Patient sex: M
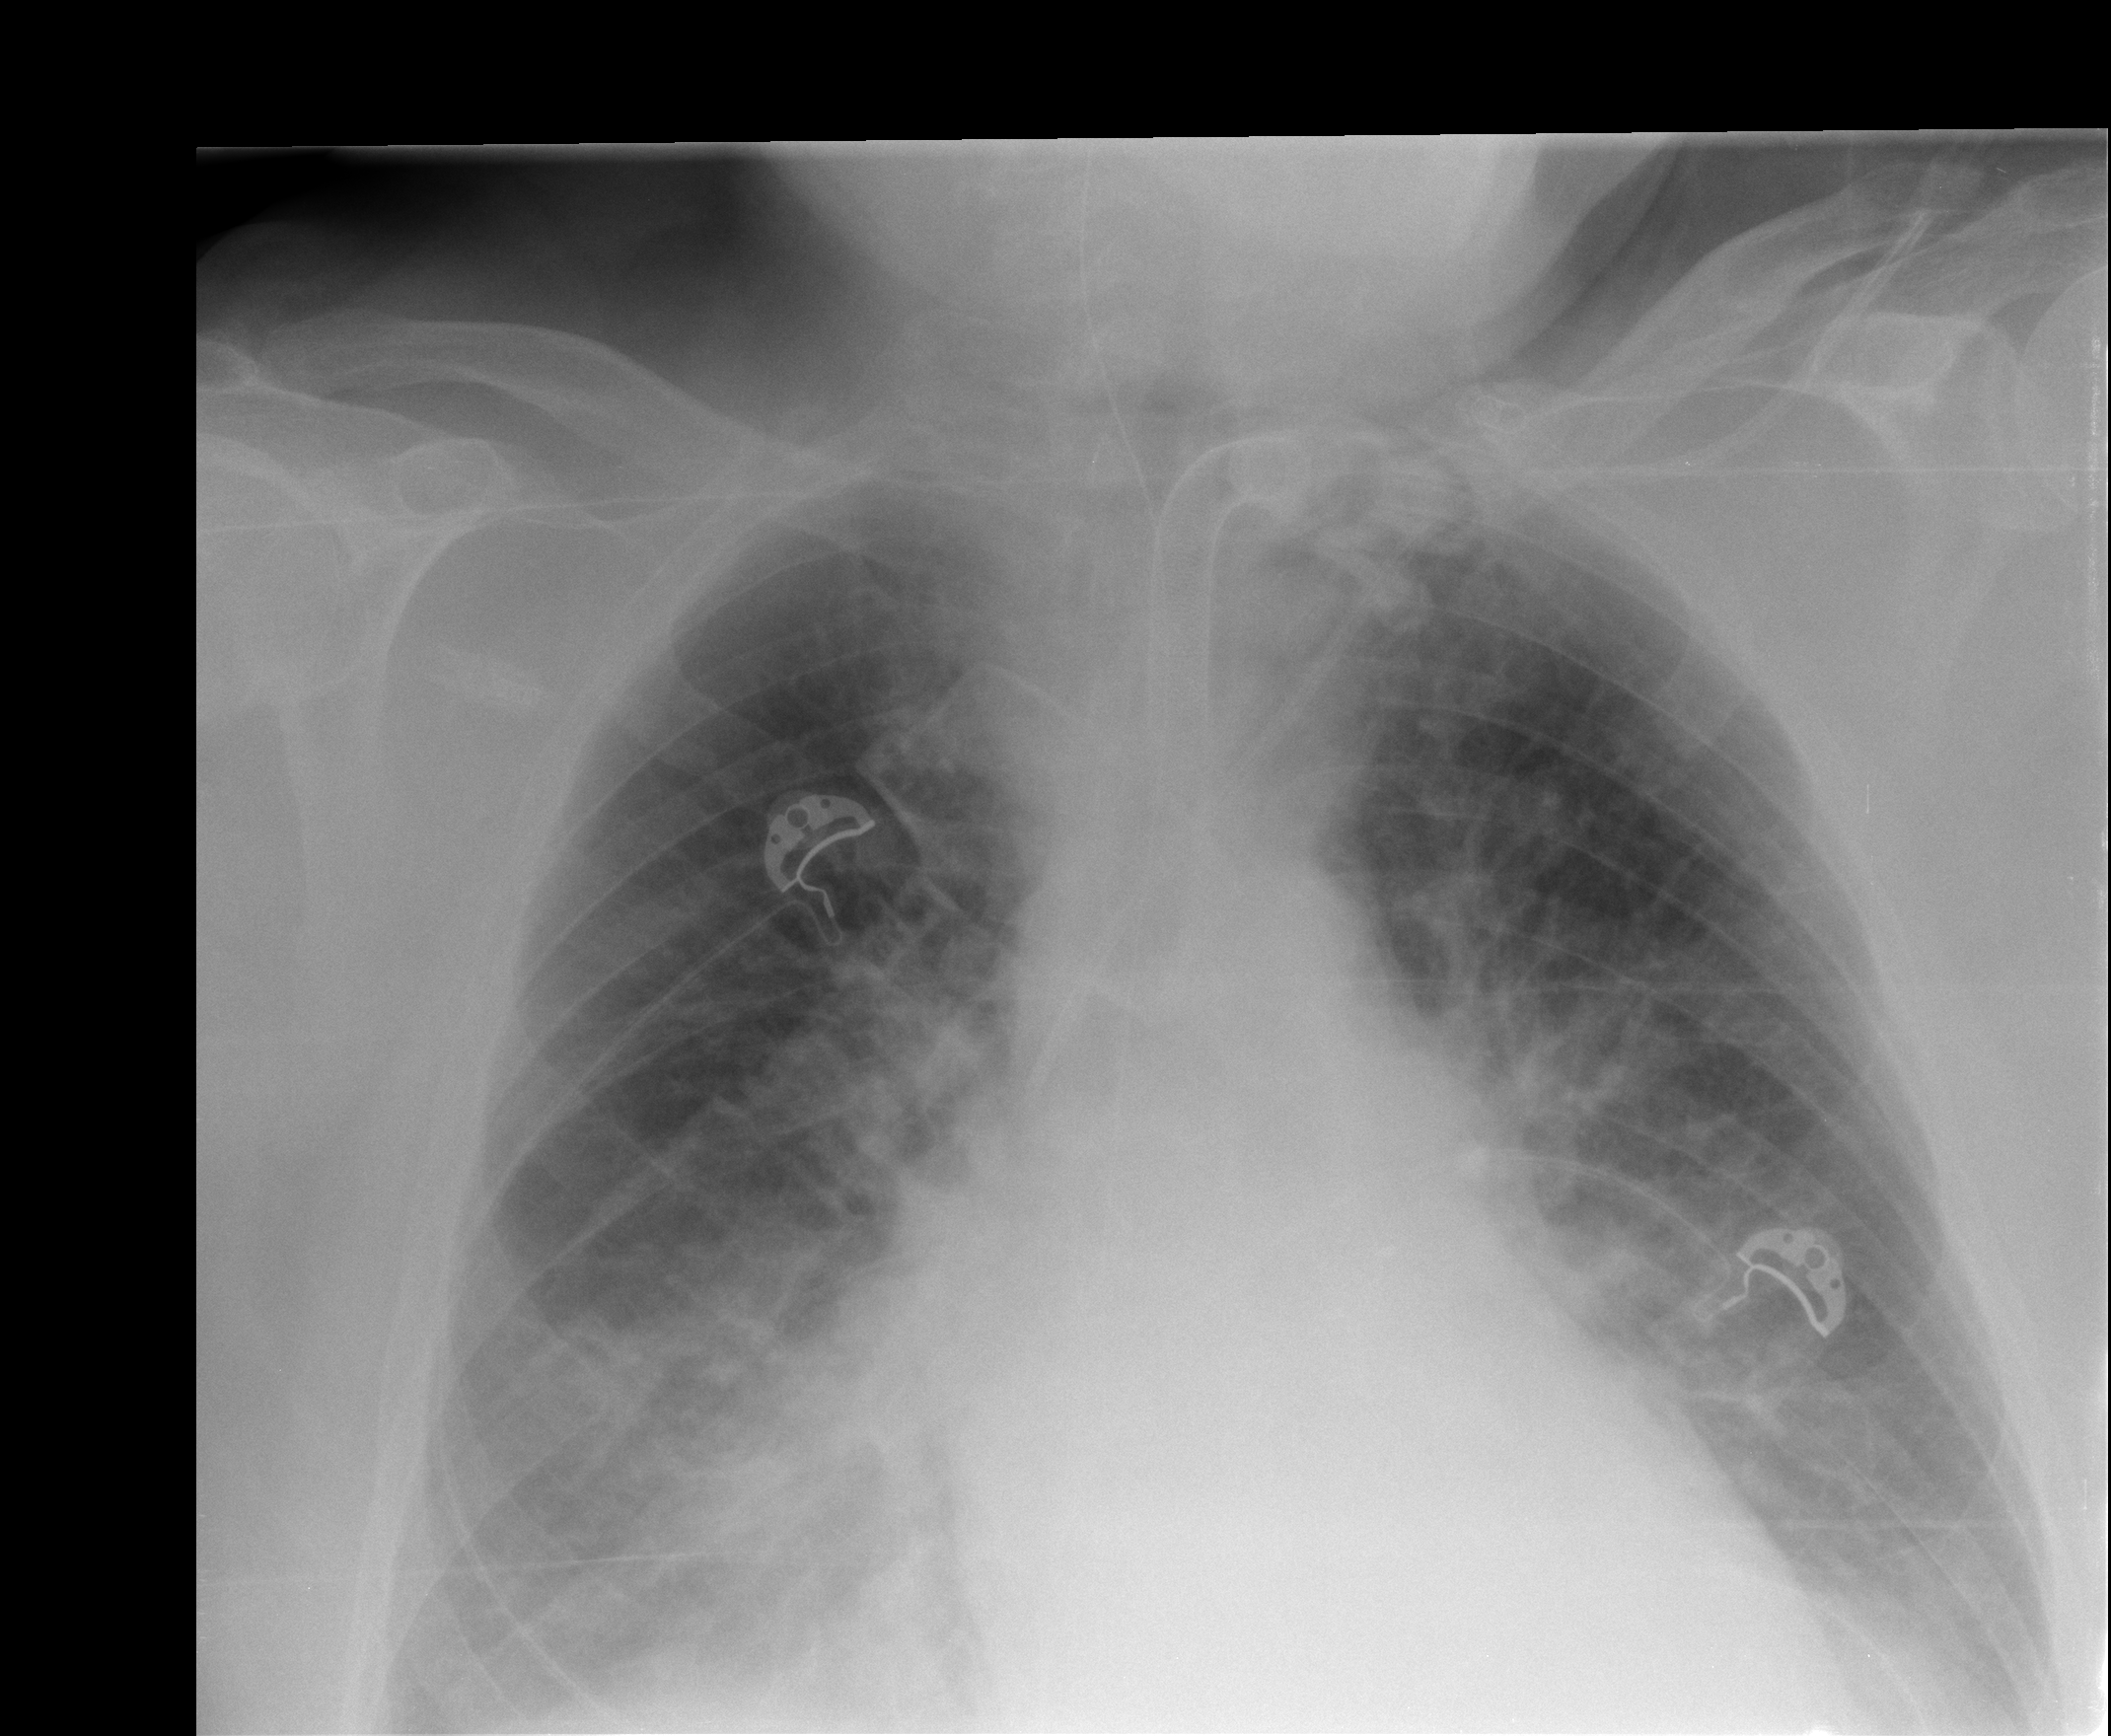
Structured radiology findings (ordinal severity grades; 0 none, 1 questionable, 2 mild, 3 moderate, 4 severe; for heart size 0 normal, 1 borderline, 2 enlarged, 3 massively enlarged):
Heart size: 2
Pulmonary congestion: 2
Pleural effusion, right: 2
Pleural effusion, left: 2
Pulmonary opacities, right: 0
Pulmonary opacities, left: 0
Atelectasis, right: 2
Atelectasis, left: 0